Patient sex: M
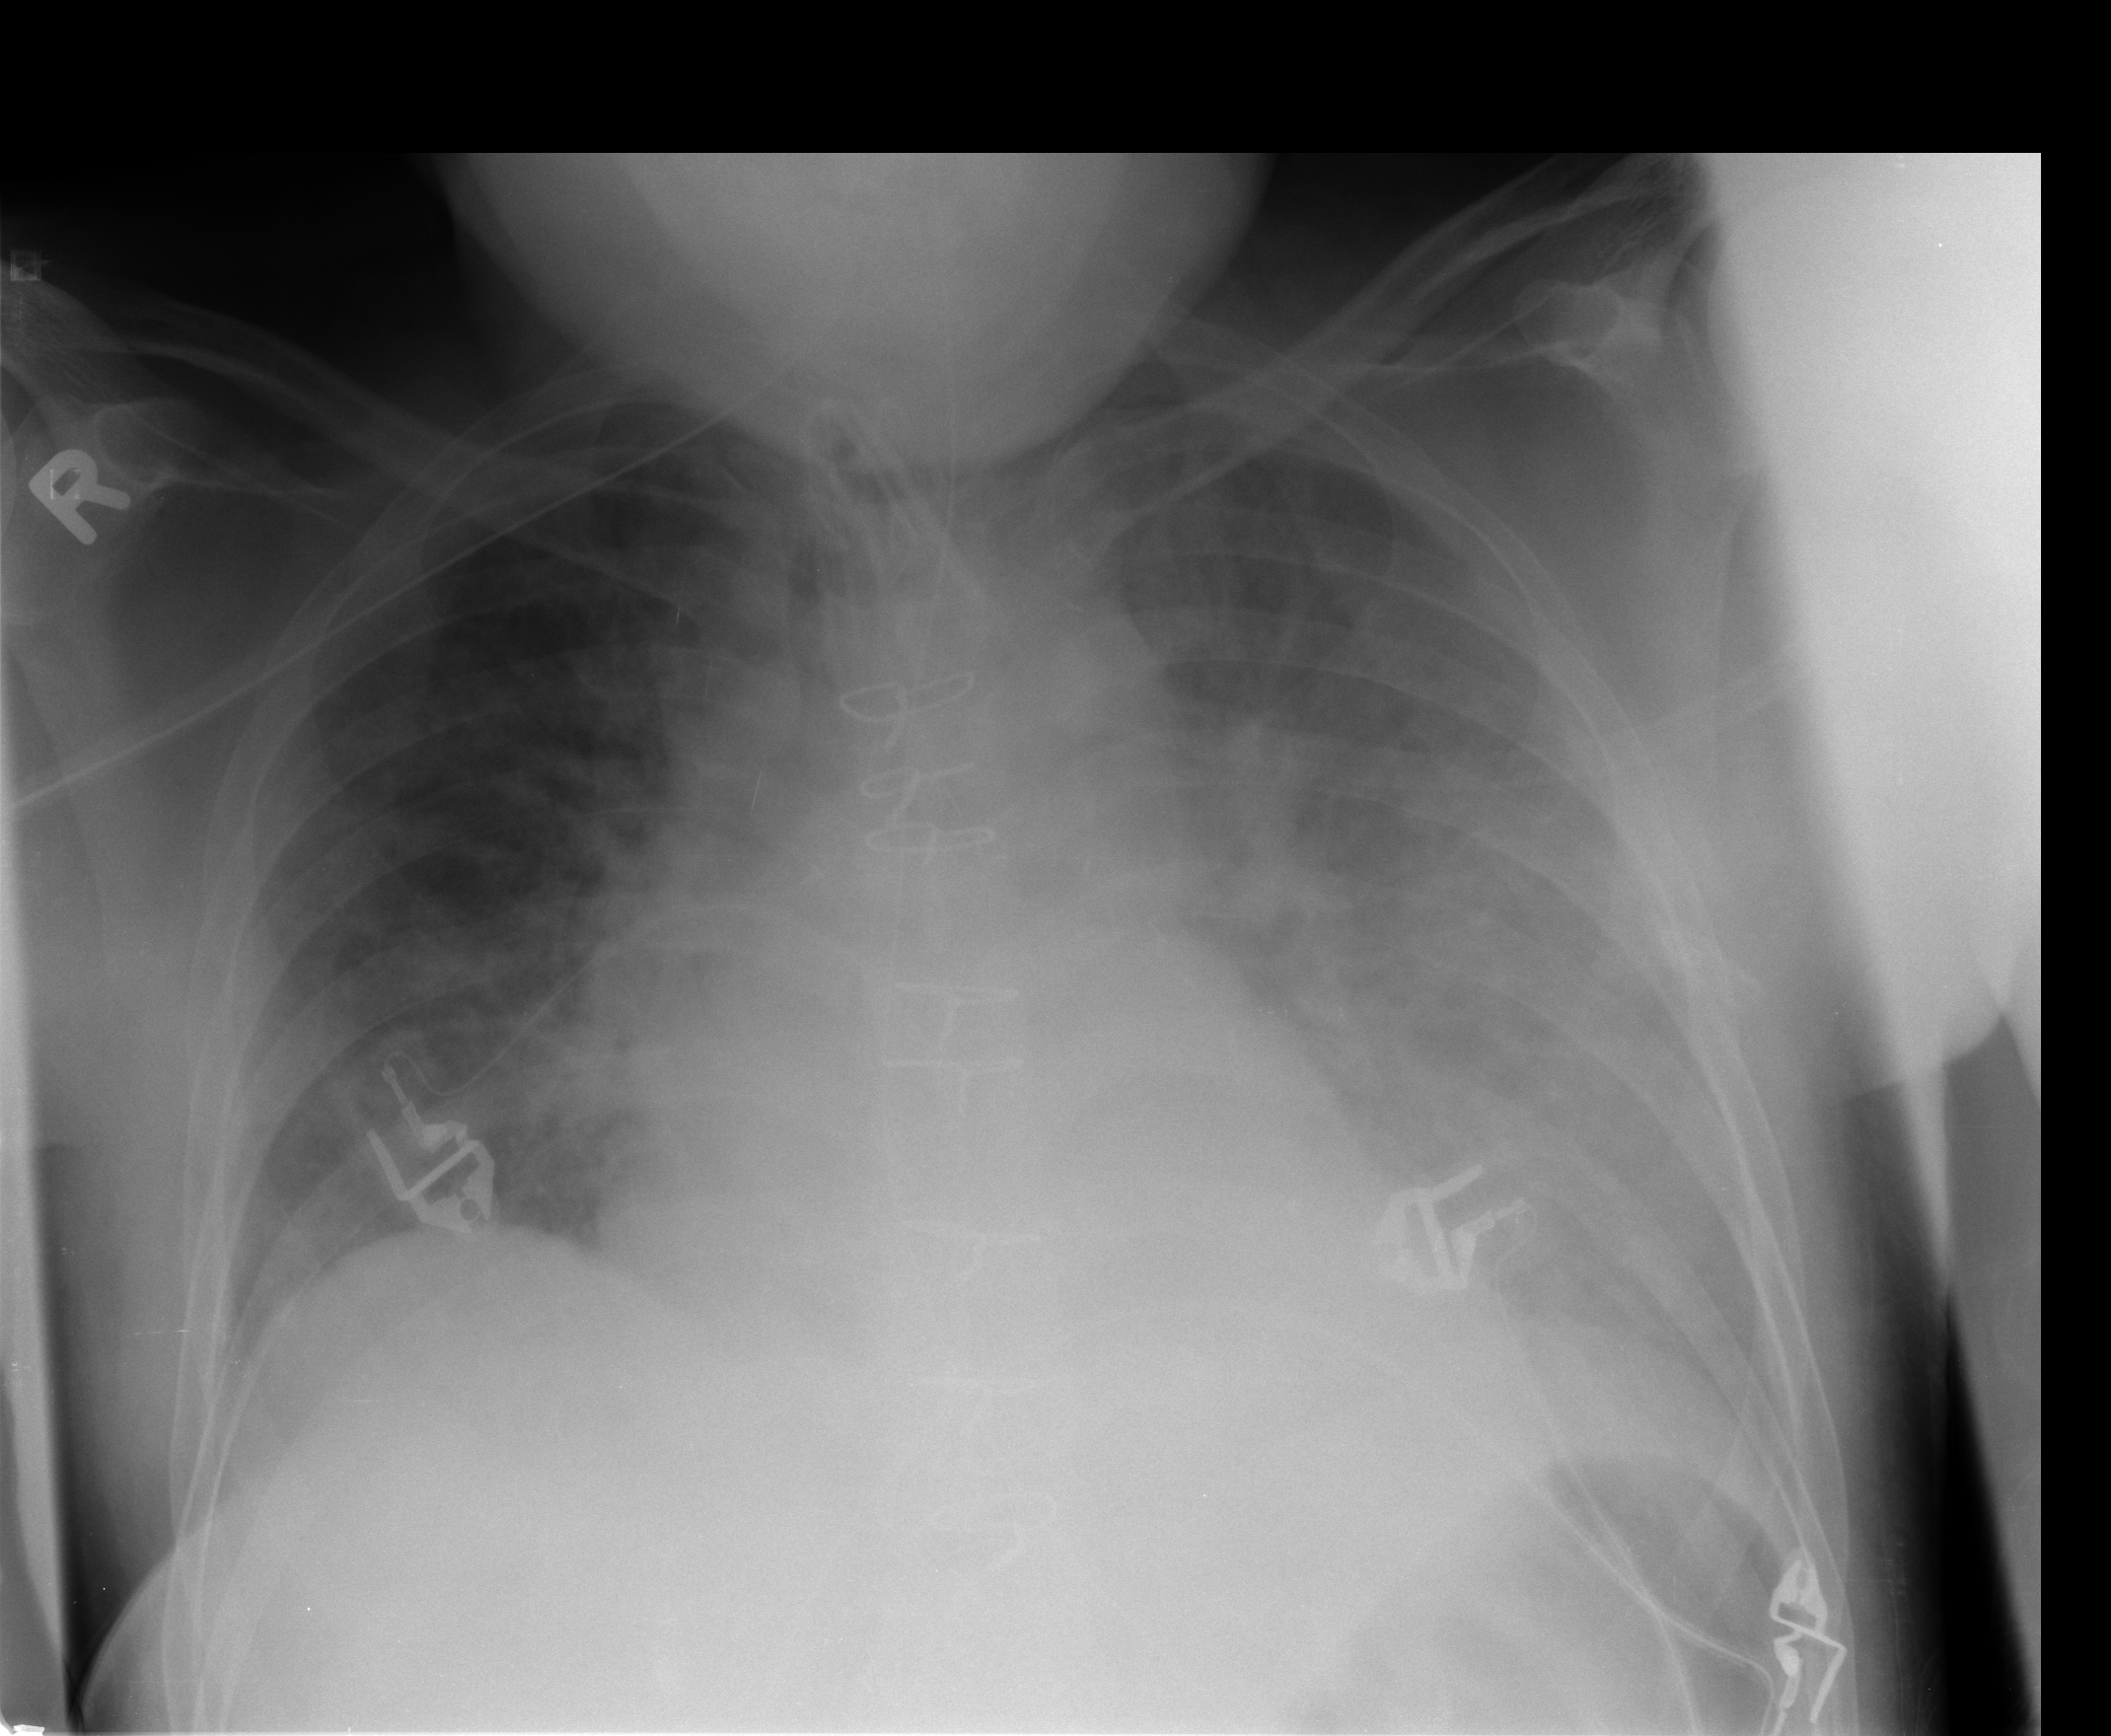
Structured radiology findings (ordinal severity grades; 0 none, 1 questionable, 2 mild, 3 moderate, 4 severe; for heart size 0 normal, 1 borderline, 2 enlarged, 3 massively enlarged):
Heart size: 2
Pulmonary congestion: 3
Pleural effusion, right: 0
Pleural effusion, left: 3
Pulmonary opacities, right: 1
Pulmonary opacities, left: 1
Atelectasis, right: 1
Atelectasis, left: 2